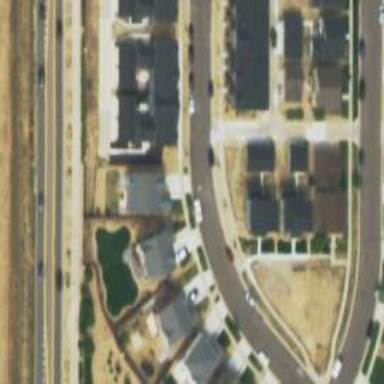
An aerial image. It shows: Residential road.